Question: I am running into a problem with 'HttpServlet' request. I have an application in which it is to retrieve request headers. If the application finds duplicate header names, it's supposed to throw an error. However, after a bit of Googling, I found out that 'HttpServletRequest' ignores duplicate header names, and proceeds with getting the first header name it encounters. Is there anything I can do to catch those duplicate request headers?
I'm using Tomcat 6 as the application container.
This is the code:
'''
int headerChecker=0;
for(Enumeration<String>names = request.getHeaderNames(); names.hasMoreElements(); ) {
String name = (String)names.nextElement();
if(name.equalsIgnoreCase("abcd")){
headerChecker++; // add 1 to headerChecker if abcd header is encountered
}
for(Enumeration<String>values = request.getHeaders(name); values.hasMoreElements(); ) {
String value=(String)values.nextElement();
System.out.println("name: "+name+" value: "+value);
}
}
if(headerChecker! = 1){
logger.error("abcd is duplicated, returning HTTP 404");
} else {
//...proceed with application
}
}
'''
Here is the log:
> '''
name: host value: localhost:8080 name: user-agent value:
CocoaRestClient/8 CFNetwork/520.4.3 Darwin/11.4.2 (x86_64)
(MacBookPro9%2C2) name: content-length value: 23 name: accept value:
**name: abcd value: <PHONE>** name: accept-language value: en-us name: accept-encoding value: gzip, deflate name: content-type value:
application/x-www-form-urlencoded name: connection value: keep-alive
'''
This is the test screenshot:

Edit: Here is the servlet
'''
public class HeaderServlet extends HttpServlet
{
public void doPost(HttpServletRequest req, HttpServletResponse res)
{
doGet(req, res);
}
public void doGet(HttpServletRequest req, HttpServletResponse res)
{
int xmsisdnChecker = 0;
String value = "";
for(Enumeration<String> names = req.getHeaderNames();names.hasMoreElements();){
String name = (String) names.nextElement();
Enumeration<String> values = req.getHeaders(name);
if(values != null)
{
while(values.hasMoreElements()) {
if(name.equalsIgnoreCase("abcd"))
{
xmsisdnChecker++;
System.out.println("ee: " + xmsisdnChecker) ;
}
value = (String) values.nextElement();
System.out.println("header name: " + name + " header value: " + value);
}
}
}
}
}
'''
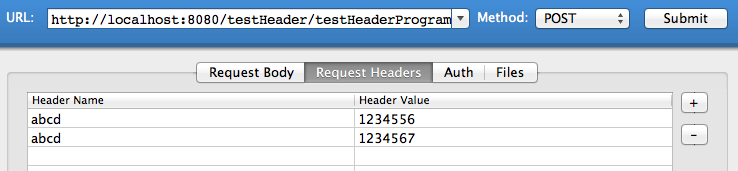
Answer: No, 'HttpServletRequest' doesn't duplicate headers - it collects them.
From <URL>
> Returns all the values of the specified request header as an Enumeration of String objects.Some headers, such as Accept-Language can be sent by clients as several headers each with a different value rather than sending the header as a comma separated list.
So it sounds like you just need to call <URL>' with each name, and see whether the returned enumeration has more than one entry.